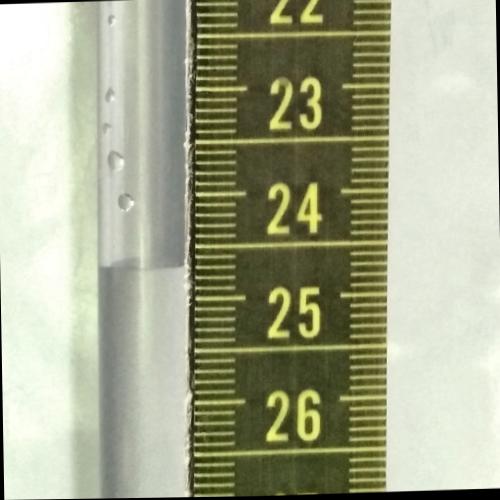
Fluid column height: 24.7 cm